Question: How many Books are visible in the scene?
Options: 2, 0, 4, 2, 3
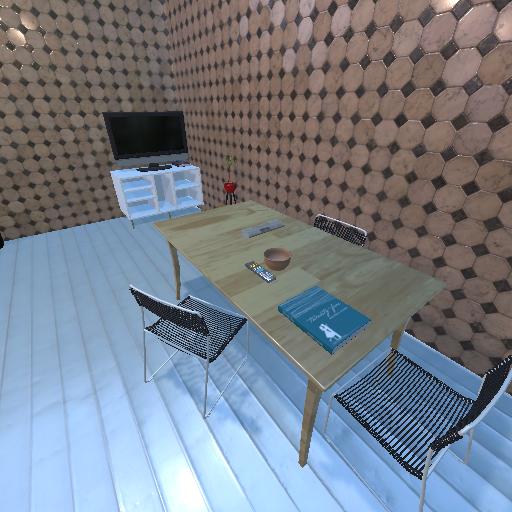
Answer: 2